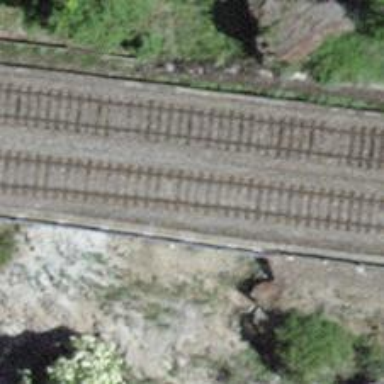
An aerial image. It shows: Railway track with contact lines for electrification.